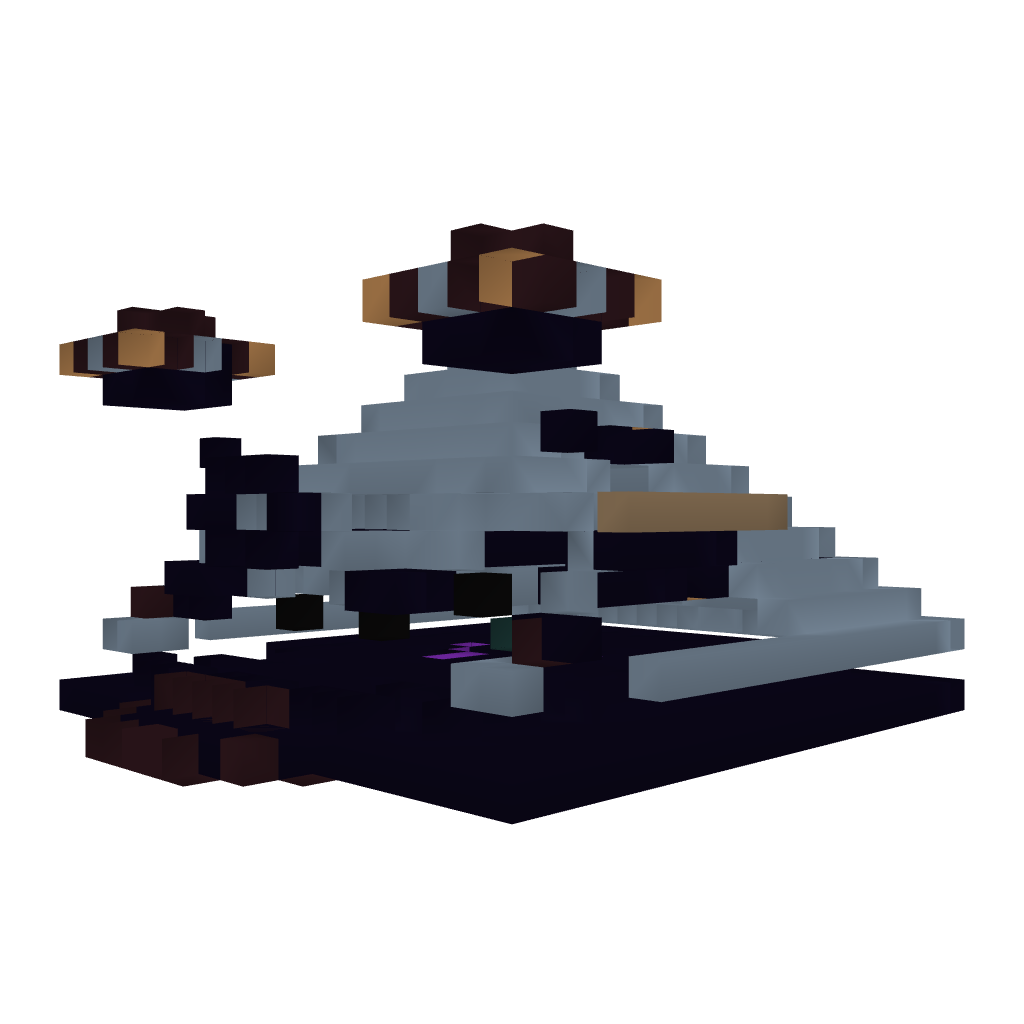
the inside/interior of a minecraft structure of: Crypt House